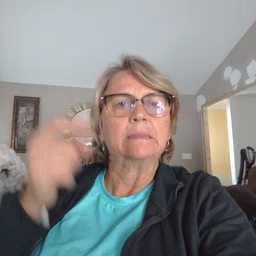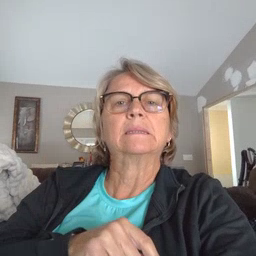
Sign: penny